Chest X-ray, PA view. Patient: 43 years old, sex F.
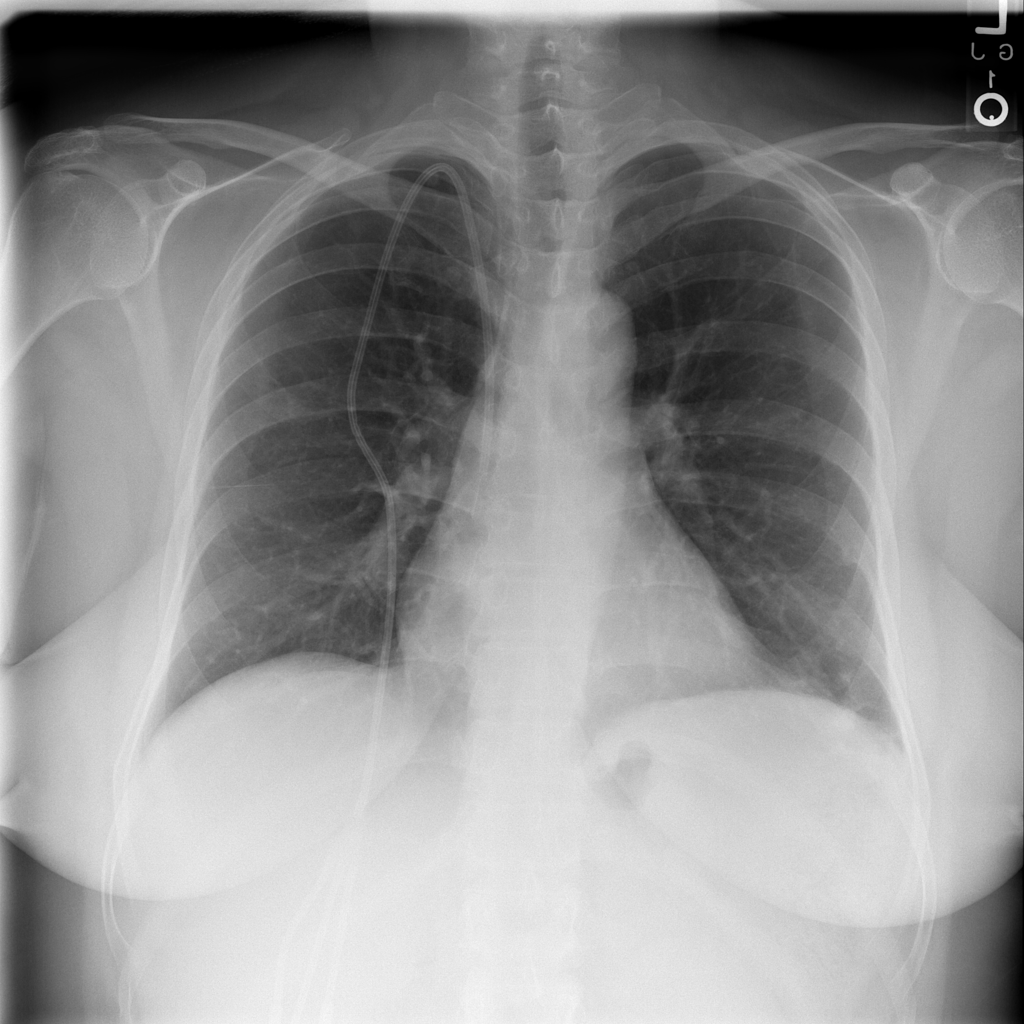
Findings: Consolidation, Nodule